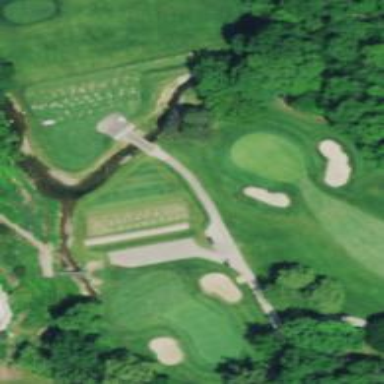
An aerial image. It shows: Service road on bridge designed for golf cartpath.